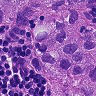
Metastatic tissue present: yes